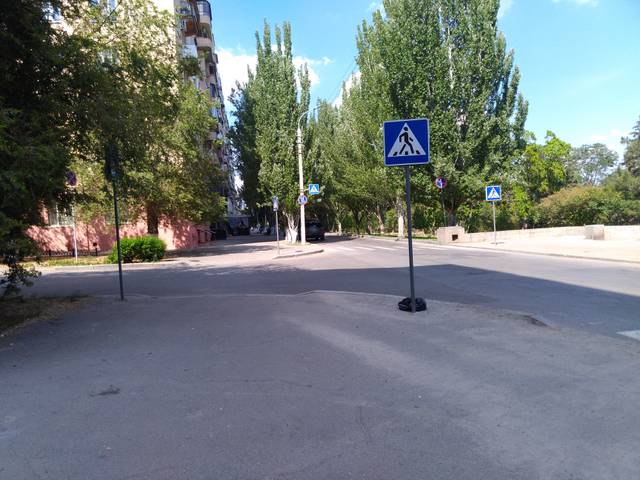
Region: Russia
Coordinates: 48.711, 44.53